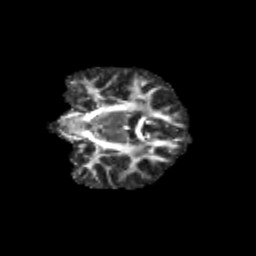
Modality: FA
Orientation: coronal
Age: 11
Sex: female
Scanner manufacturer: siemens
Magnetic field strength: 3 T
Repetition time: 3.8 s
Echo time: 0.07 s